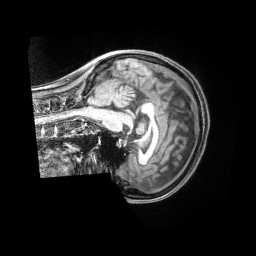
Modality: T1w
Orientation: sagittal
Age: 35
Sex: female
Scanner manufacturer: siemens
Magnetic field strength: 3 T
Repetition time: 2 s
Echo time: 0.00211 s